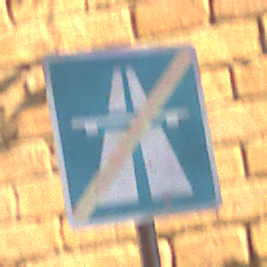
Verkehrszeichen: EndeAutbahn
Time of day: MorningAfternoon
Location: Outdoor (Urban)
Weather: Clear
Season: NotSpecified
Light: Natural